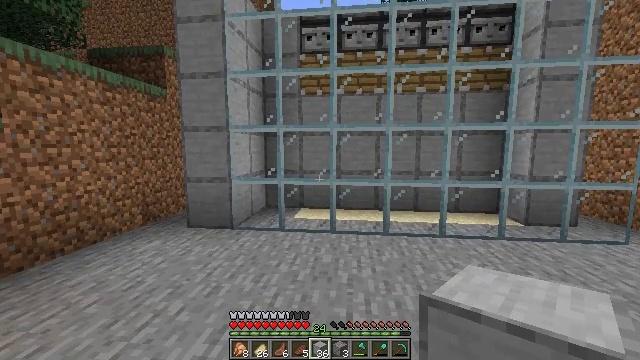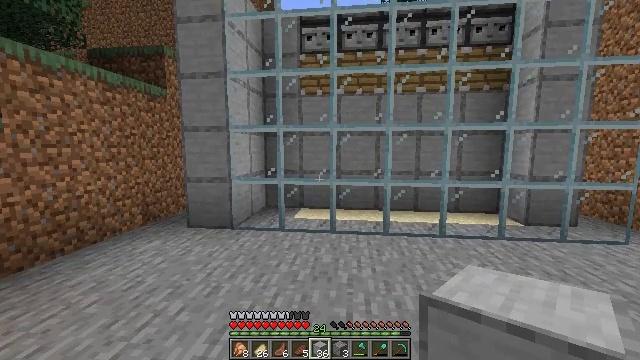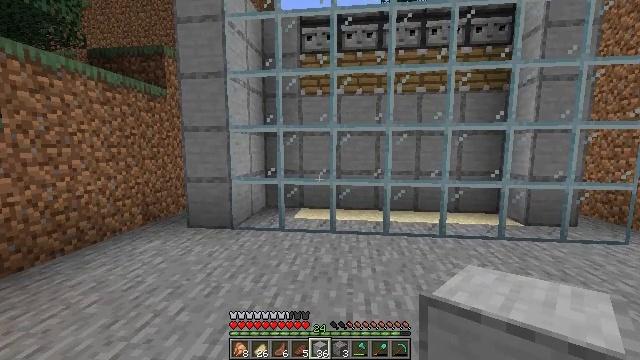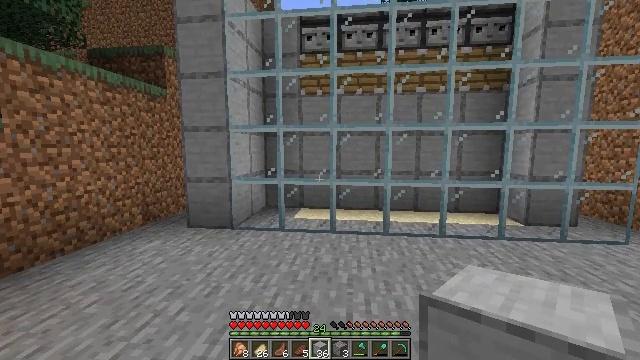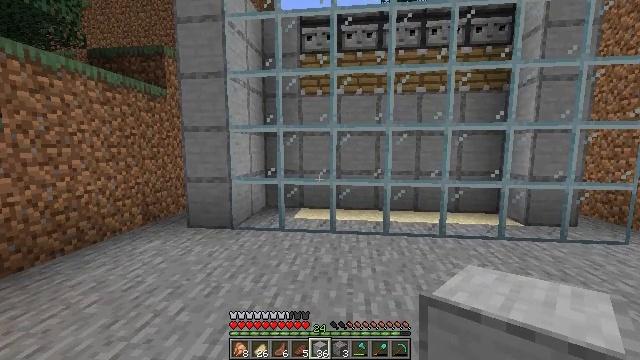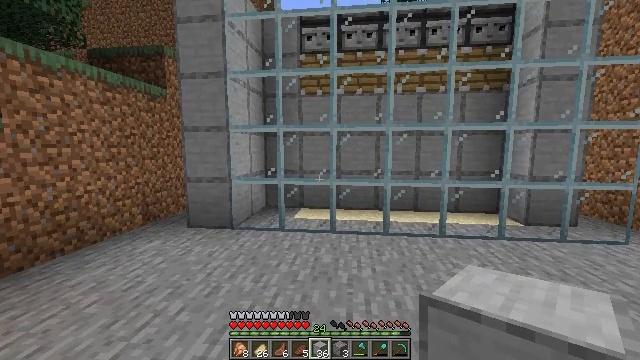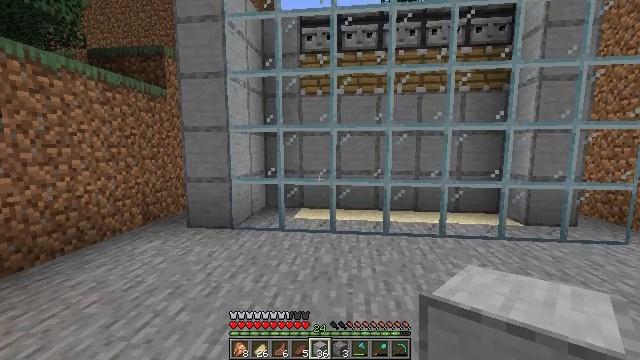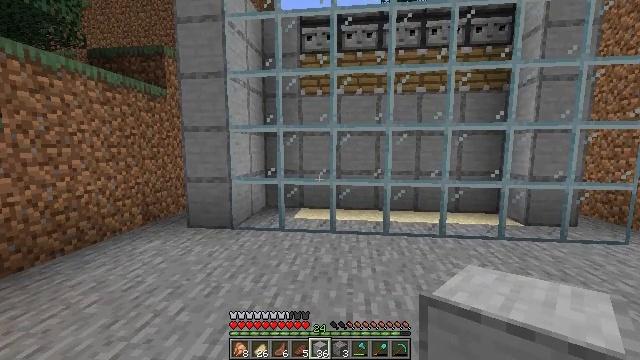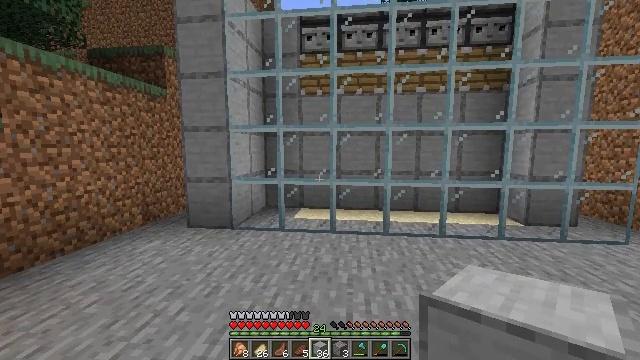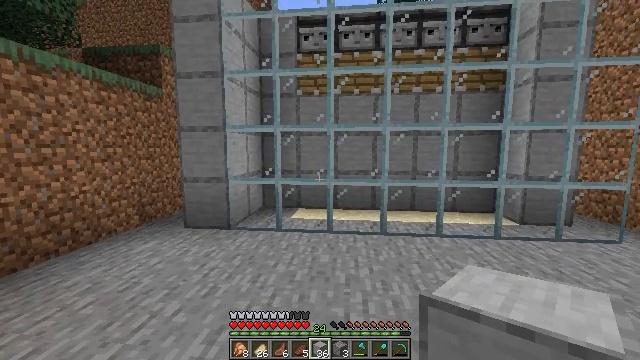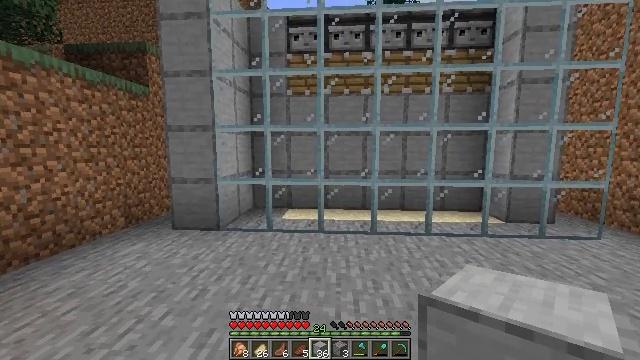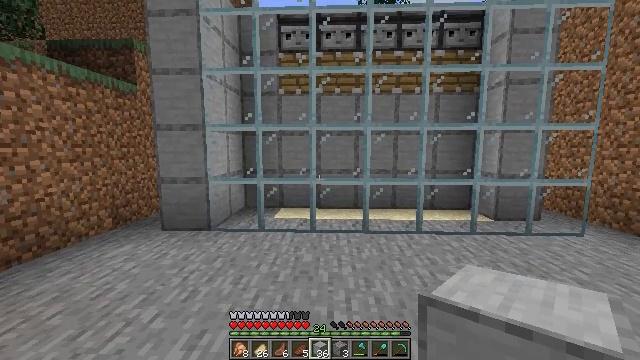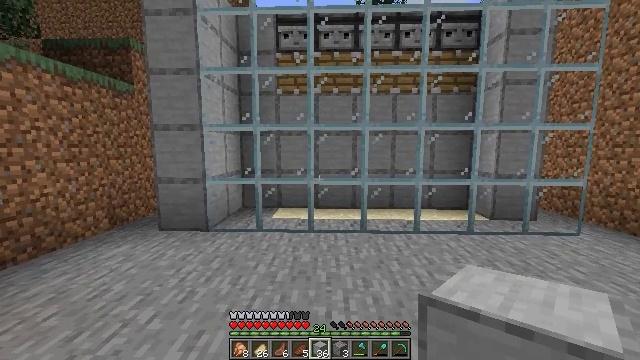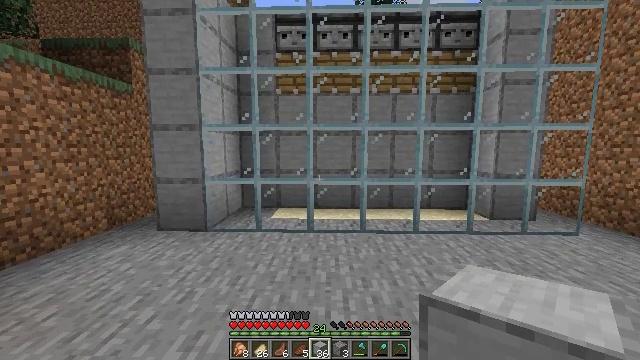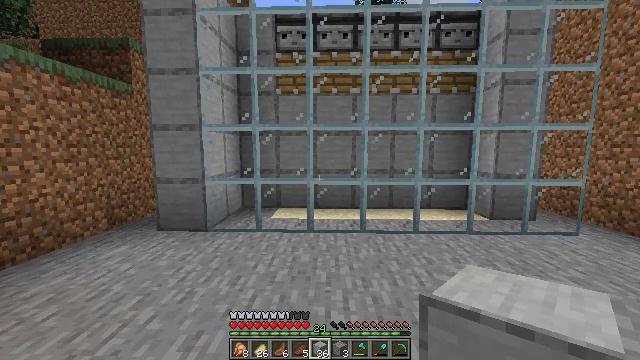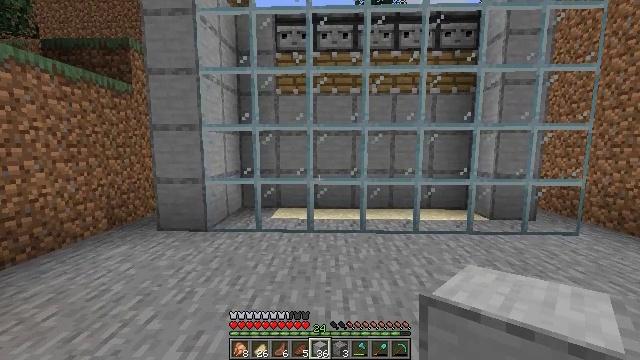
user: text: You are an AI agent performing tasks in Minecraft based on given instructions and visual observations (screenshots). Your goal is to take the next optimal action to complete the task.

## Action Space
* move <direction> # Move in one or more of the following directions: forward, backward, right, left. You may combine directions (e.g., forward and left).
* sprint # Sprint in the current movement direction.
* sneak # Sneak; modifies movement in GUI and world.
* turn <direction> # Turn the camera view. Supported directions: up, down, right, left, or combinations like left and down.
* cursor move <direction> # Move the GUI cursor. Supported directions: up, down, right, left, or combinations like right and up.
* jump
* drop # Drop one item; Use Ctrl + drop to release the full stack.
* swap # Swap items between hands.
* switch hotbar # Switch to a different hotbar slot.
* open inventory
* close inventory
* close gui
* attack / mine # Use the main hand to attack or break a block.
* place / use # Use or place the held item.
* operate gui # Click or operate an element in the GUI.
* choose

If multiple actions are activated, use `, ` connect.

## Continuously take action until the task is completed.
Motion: motion action
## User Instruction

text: Get smooth stone for building.
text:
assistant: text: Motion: no_op
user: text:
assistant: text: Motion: no_op
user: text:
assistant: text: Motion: no_op
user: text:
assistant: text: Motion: no_op
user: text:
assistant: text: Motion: no_op
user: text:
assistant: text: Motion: no_op
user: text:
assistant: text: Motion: no_op
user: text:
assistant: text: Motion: no_op
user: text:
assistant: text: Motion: no_op
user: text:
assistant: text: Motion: turn right
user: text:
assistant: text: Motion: turn right
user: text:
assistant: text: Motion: no_op
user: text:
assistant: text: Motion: no_op
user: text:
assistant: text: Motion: no_op
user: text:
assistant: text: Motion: no_op
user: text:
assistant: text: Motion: no_op
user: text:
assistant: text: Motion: no_op
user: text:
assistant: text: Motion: no_op
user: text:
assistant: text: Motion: no_op
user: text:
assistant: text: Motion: no_op
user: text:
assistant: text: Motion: no_op
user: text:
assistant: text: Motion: no_op
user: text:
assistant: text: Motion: no_op
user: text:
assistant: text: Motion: no_op
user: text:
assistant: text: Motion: no_op
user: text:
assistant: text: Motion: no_op
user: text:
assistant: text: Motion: no_op
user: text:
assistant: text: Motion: no_op
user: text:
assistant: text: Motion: no_op
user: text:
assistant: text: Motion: no_op